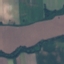
Label: AnnualCrop